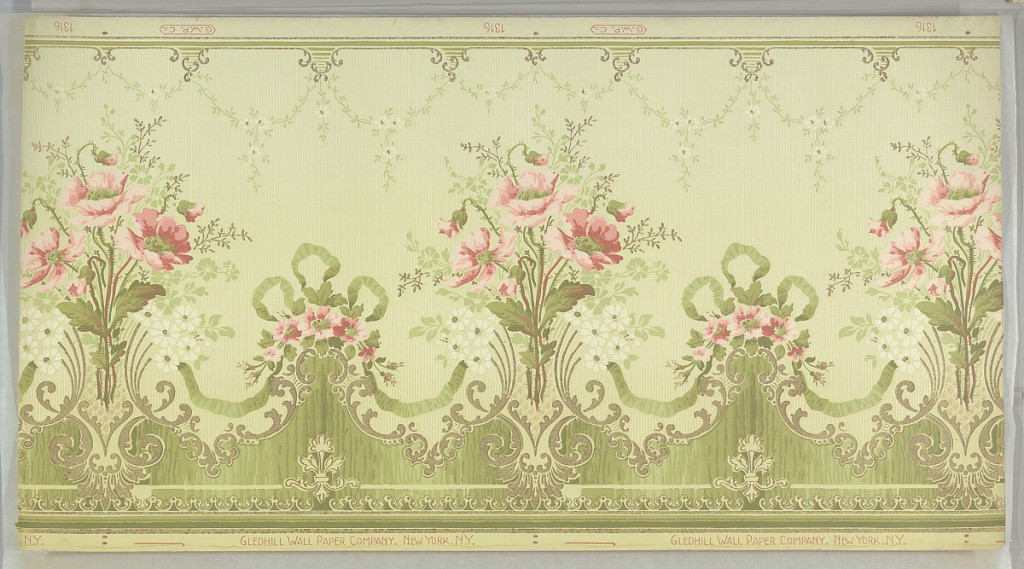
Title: Frieze
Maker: Gledhill Wall Paper Co., New York, New York, founded 1900
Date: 1905–1915
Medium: Machine-printed paper
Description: Tall floral bouquets of poppies alternate with floral arch tied with ribbon, with each of the motifs conected by this same ribbon. Foliate swags with floral pendants suspend from top edge.